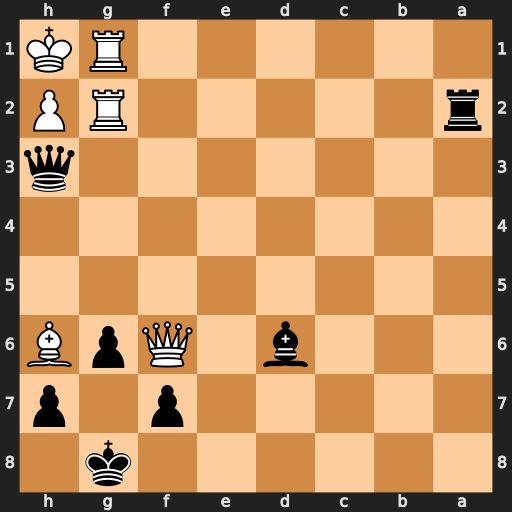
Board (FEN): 6k1/5p1p/3b1QpB/8/8/7q/r5RP/6RK
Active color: b
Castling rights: -
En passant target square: -
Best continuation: Qxh2+ Rxh2 Rxh2#